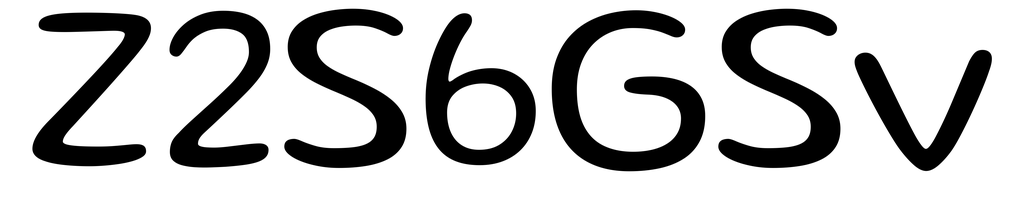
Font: Gluten_Light